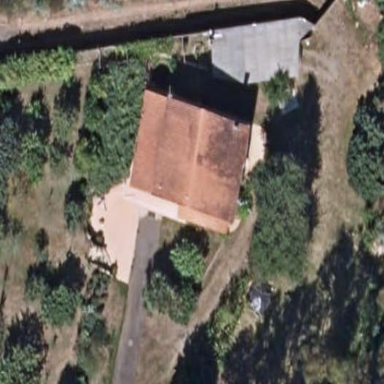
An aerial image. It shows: Simple house.